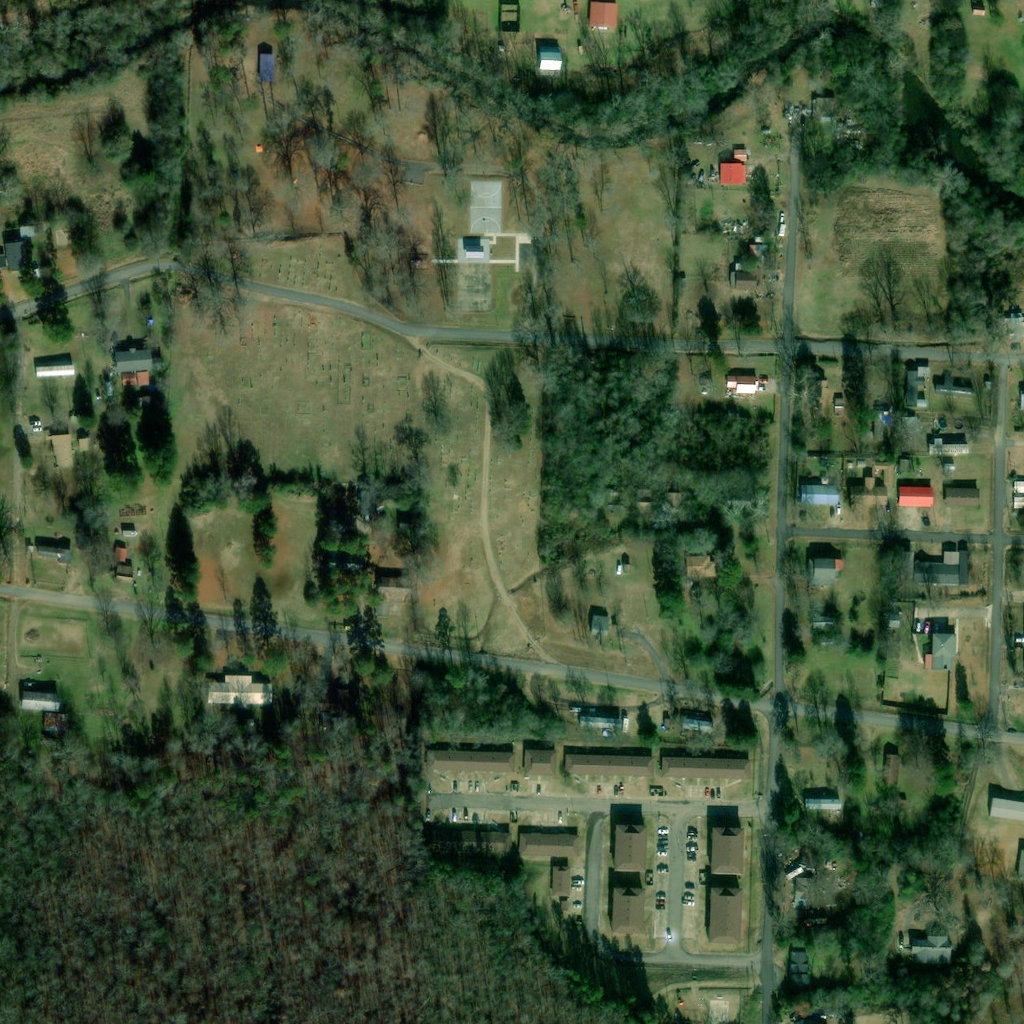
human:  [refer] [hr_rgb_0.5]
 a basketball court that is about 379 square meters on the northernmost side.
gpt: <box>[[46, 17, 49, 22, 0]]</box>